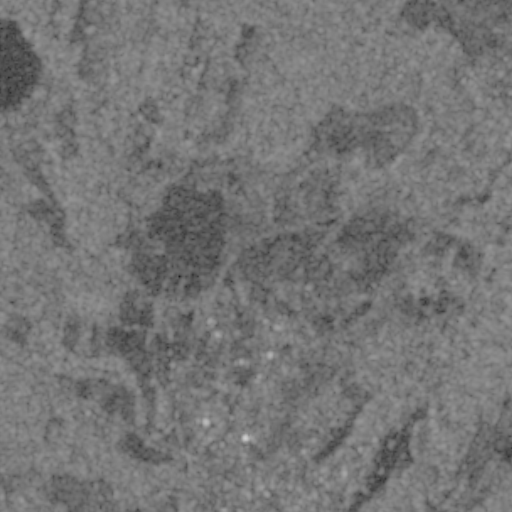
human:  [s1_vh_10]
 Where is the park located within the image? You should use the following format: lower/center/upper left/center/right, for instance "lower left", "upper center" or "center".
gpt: The park is located in the lower of the image.
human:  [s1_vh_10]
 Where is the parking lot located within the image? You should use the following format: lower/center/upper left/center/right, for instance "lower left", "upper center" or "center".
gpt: The parking lot is located in the lower center of the image.
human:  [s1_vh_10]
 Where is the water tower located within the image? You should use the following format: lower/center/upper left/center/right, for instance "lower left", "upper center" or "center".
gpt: The water tower is located in the lower center of the image.
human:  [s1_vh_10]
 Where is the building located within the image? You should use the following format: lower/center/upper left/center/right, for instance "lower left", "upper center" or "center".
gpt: There is no building in the image.

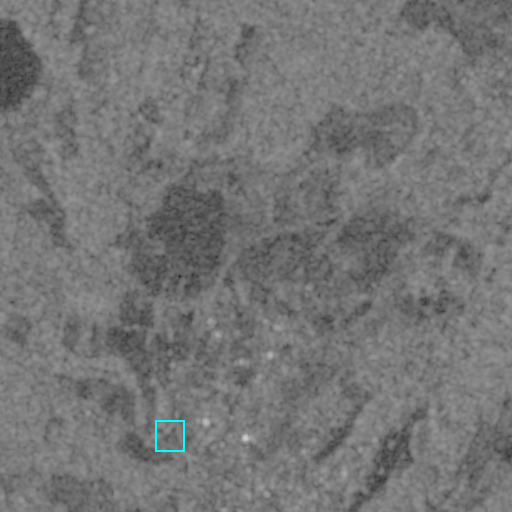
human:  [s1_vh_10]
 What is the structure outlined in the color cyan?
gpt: The structure outlined in cyan is a park.
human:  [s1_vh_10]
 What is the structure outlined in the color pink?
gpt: There is no pink outline.